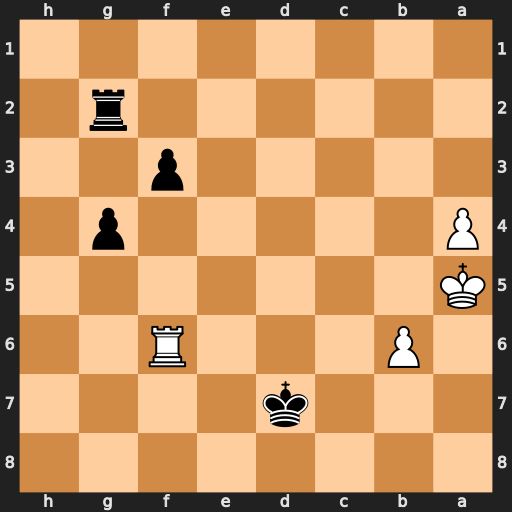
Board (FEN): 8/3k4/1P3R2/K7/P5p1/5p2/6r1/8
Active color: b
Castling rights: -
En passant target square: -
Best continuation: Rb2 b7 Rxb7